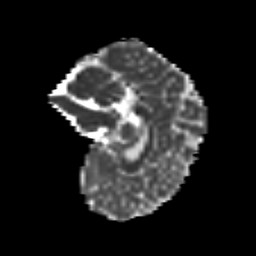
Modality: MD
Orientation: sagittal
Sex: male
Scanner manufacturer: siemens
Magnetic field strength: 3 T
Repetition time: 5 s
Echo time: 0.071 s